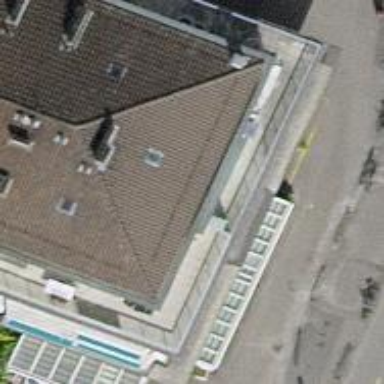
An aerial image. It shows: Restaurant.